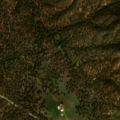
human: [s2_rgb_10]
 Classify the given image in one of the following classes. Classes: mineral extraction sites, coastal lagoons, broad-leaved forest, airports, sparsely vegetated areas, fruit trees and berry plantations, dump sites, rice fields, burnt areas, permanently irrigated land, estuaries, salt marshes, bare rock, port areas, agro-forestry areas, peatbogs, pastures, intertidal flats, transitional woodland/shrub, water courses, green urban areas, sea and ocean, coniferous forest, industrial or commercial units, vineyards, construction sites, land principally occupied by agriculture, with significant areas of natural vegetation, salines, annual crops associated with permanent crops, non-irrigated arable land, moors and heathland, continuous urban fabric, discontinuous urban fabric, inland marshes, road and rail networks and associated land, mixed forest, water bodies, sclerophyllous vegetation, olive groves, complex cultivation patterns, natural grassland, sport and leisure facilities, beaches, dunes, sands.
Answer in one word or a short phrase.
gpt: agro-forestry areas